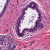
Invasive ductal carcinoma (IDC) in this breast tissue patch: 0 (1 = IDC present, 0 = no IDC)